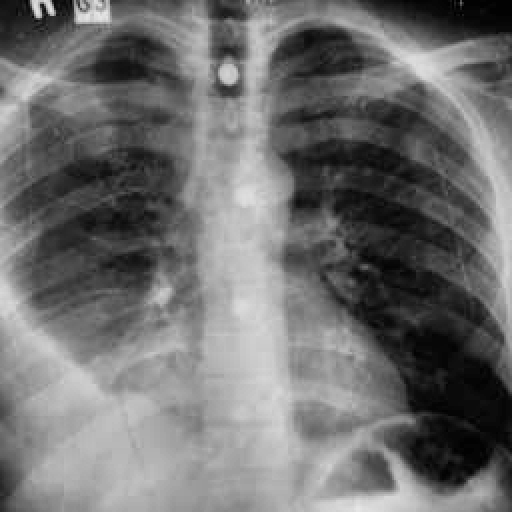
Finding: TUBERCULOSIS